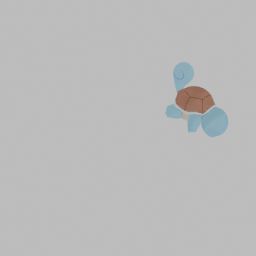
Label: animals